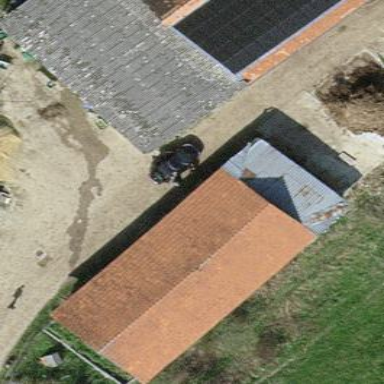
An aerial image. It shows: Farm building.